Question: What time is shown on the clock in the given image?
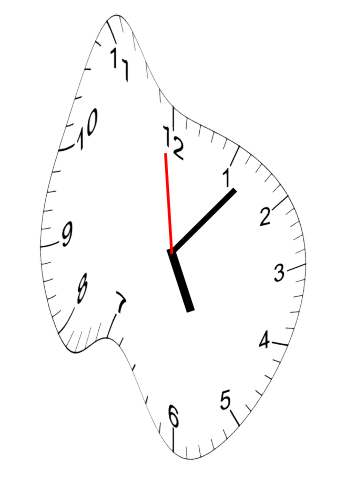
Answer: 05:06:59